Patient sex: M
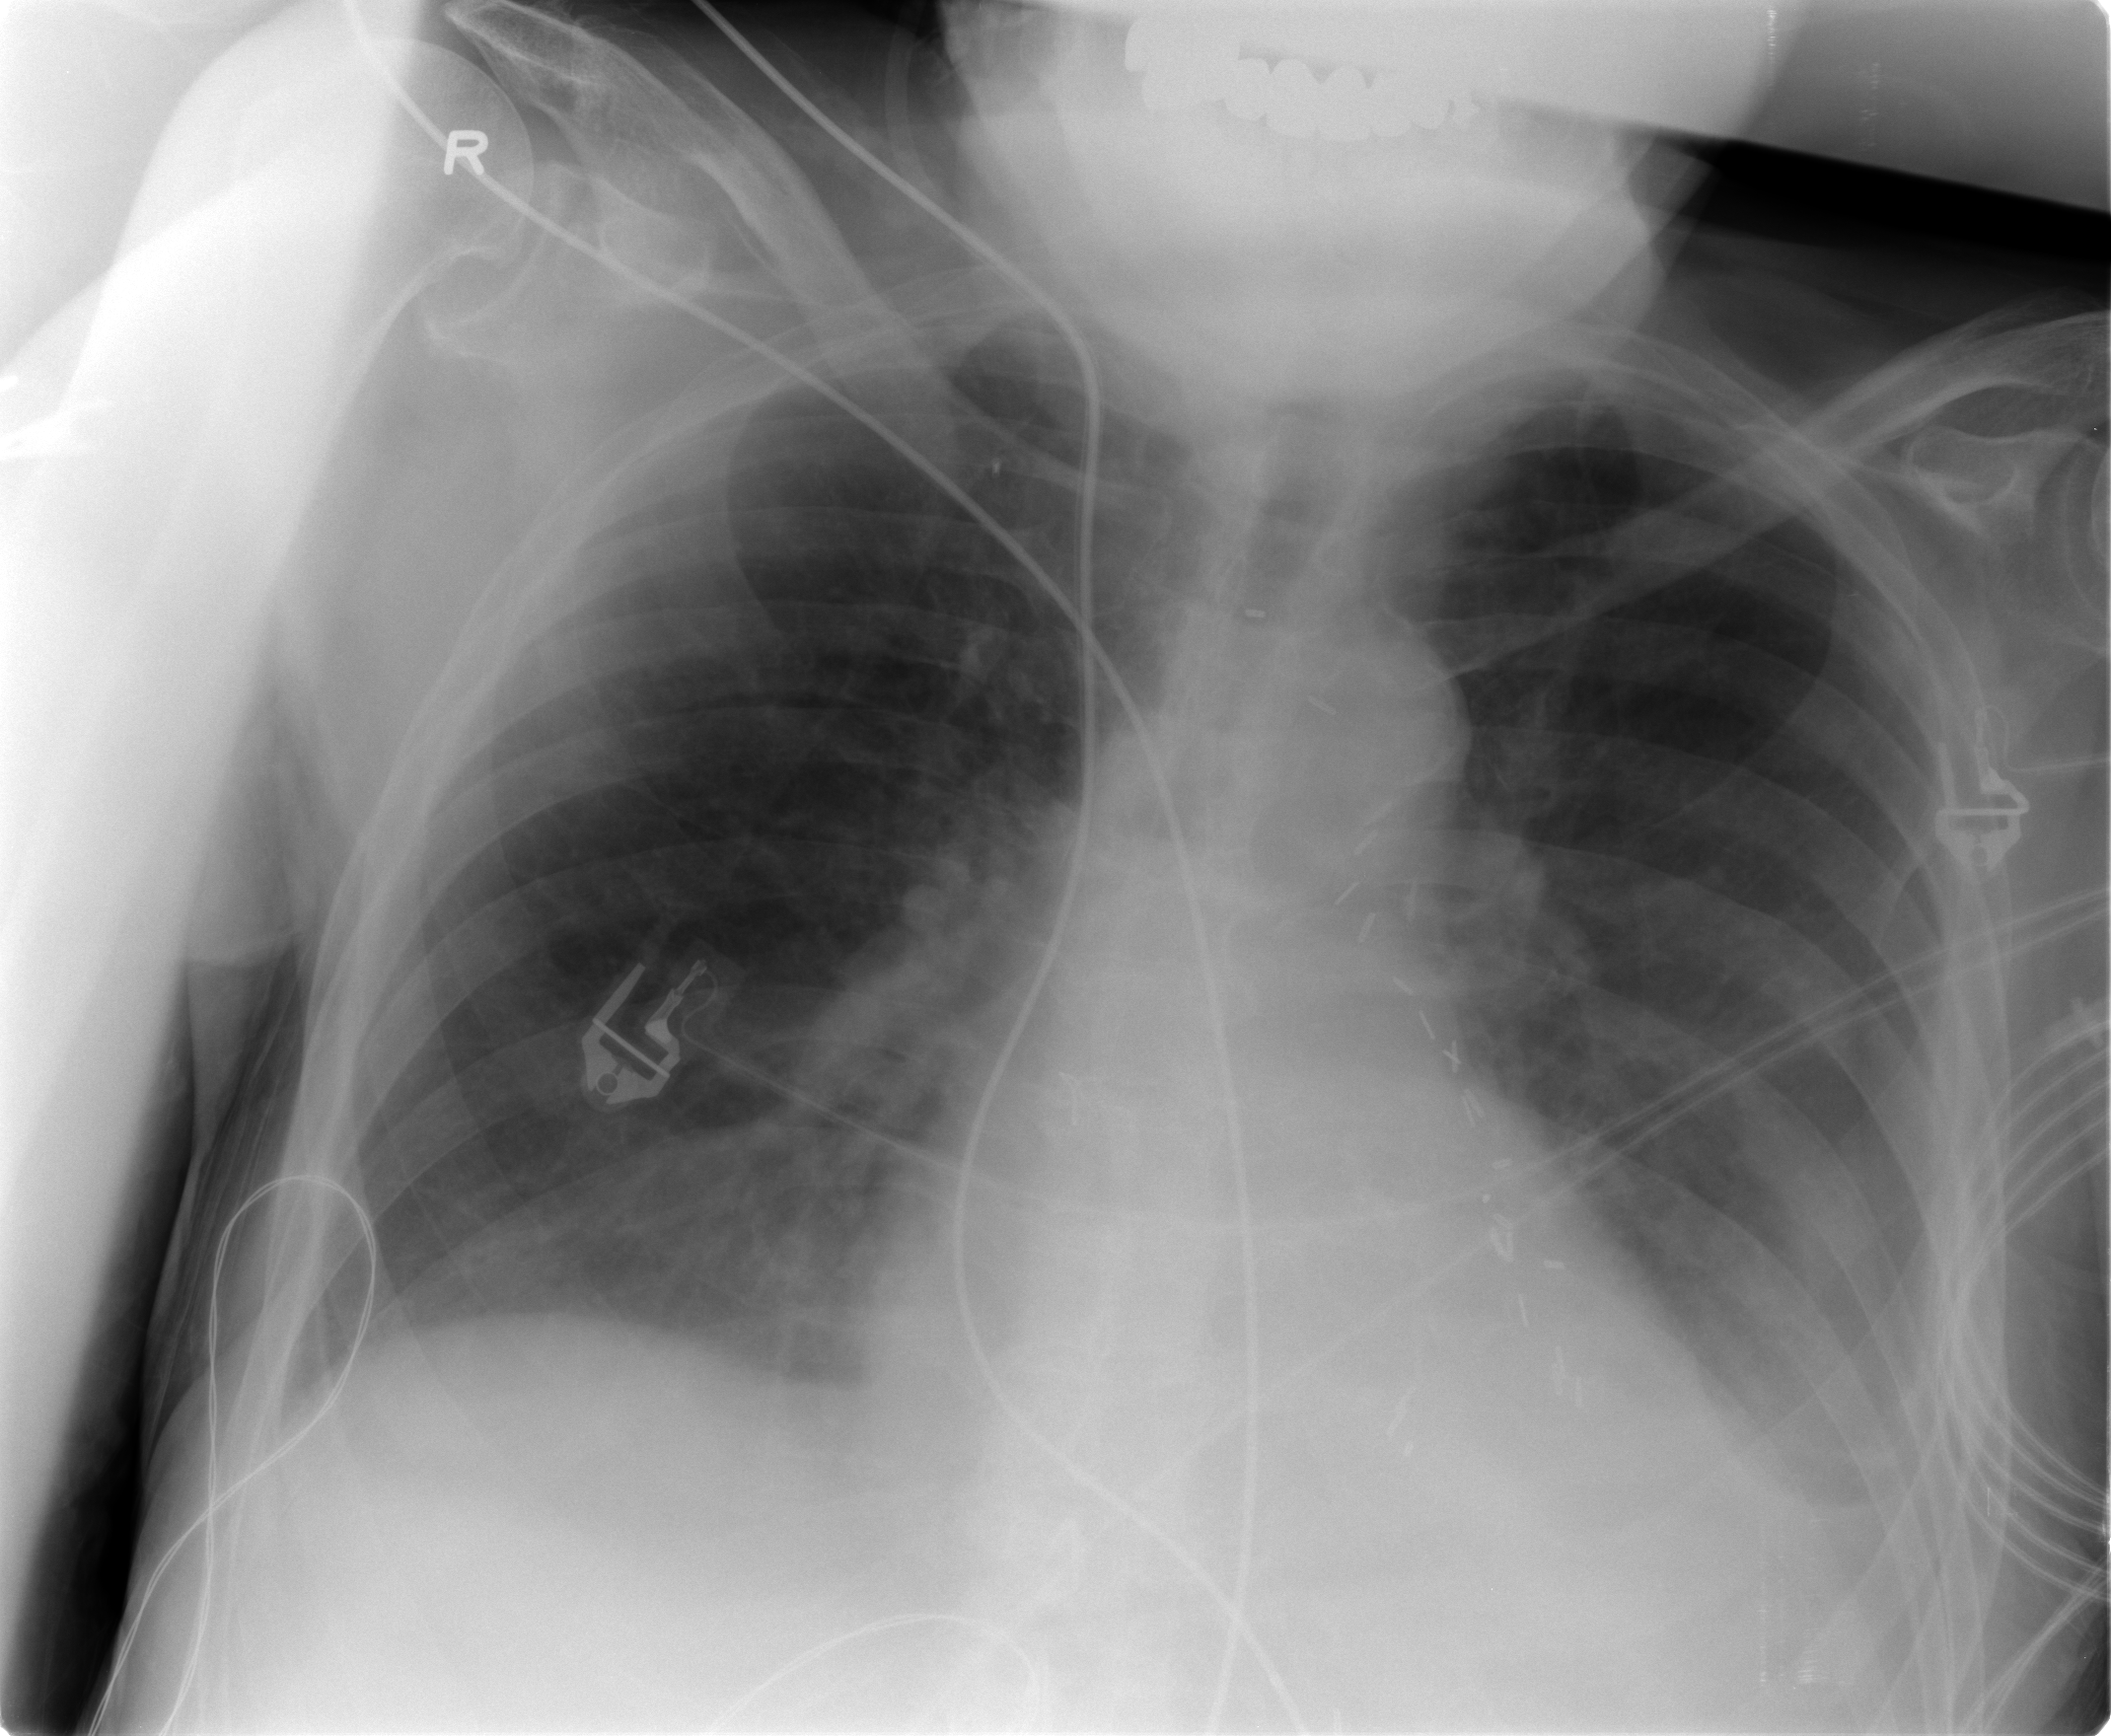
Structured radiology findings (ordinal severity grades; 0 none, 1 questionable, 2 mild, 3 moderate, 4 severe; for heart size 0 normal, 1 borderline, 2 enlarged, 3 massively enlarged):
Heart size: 0
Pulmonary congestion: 2
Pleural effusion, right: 0
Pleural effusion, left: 2
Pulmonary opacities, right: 0
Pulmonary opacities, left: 2
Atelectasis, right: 0
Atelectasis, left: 2